This plot shows a bearing's acceleration signal over time (raw waveform). Diagnose the bearing from this image, choosing from: normal, inner_race, outer_race, ball.
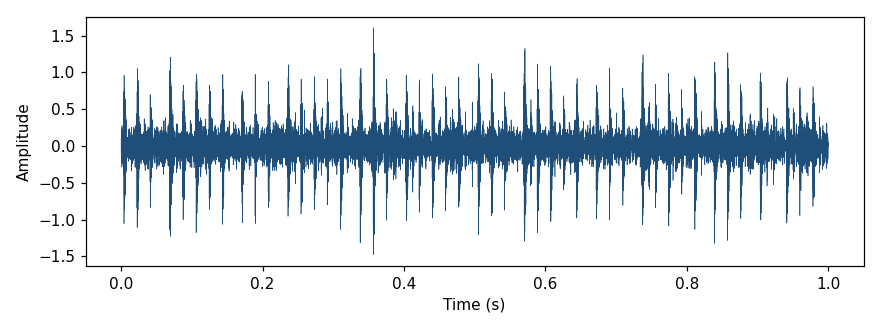
Answer: outer_race